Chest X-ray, AP view. Patient: 34 years old, sex M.
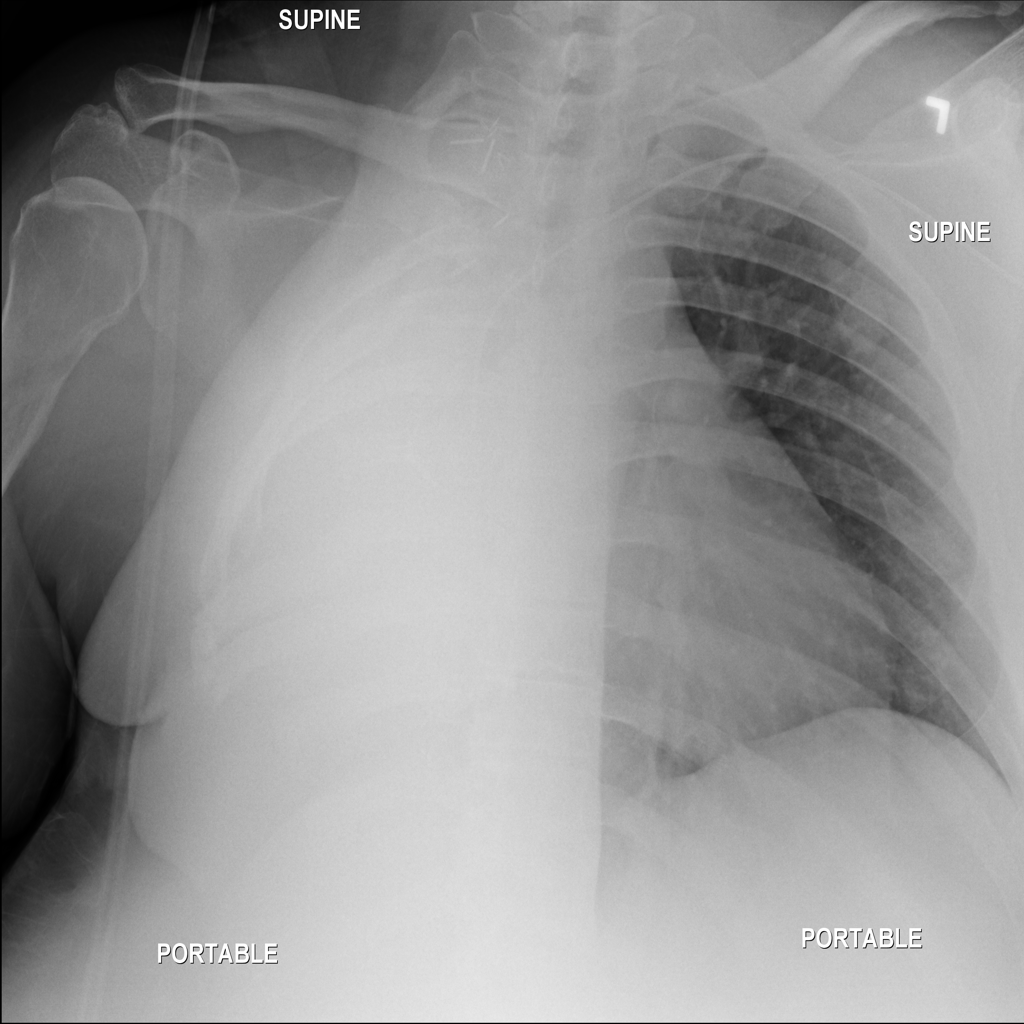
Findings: Nodule